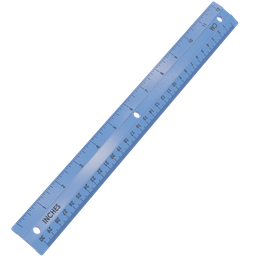
Label: tools